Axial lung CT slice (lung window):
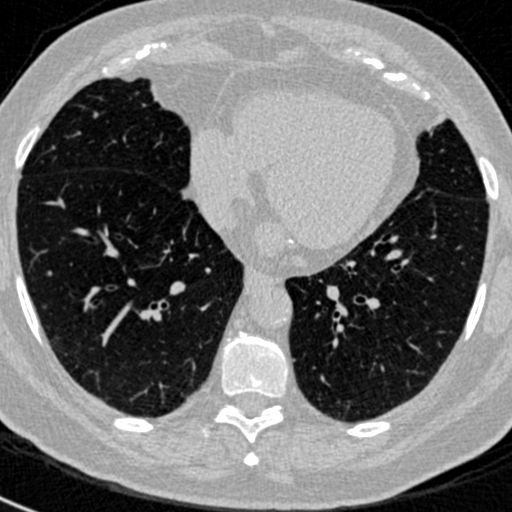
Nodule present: no